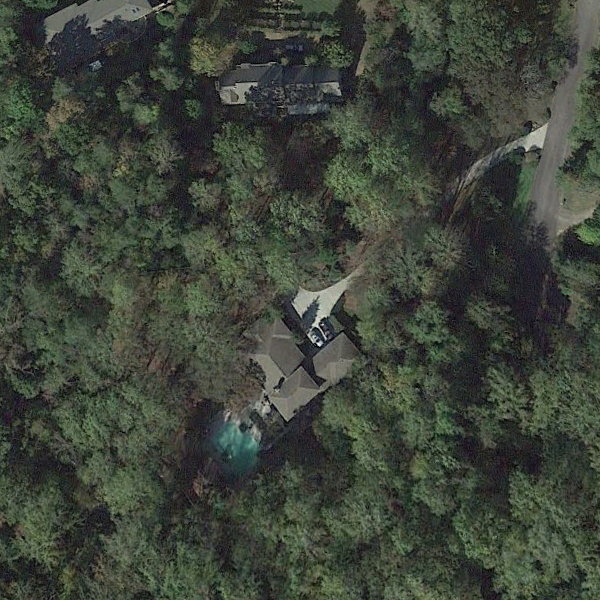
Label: SparseResidential